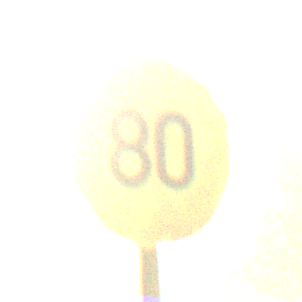
Verkehrszeichen: Geschwindigkeit80
Umgebung: Outdoor, Nature
Tageszeit: SunriseSunset
Wetter: PartlyCloudy
Licht: Natural
Jahreszeit: NotSpecified
Kontrast: HighContrast